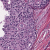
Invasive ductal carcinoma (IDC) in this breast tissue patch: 0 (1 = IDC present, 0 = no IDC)